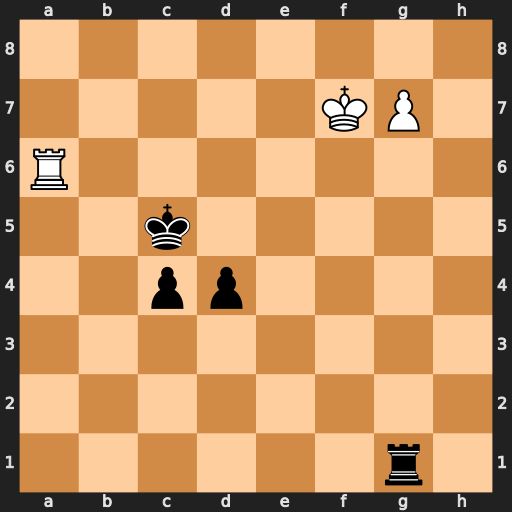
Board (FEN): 8/5KP1/R7/2k5/2pp4/8/8/6r1
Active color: w
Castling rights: -
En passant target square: -
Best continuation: Rg6 Rxg6 Kxg6 d3 g8=Q